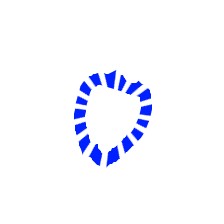
Shape: circle